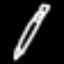
Label: pencil